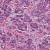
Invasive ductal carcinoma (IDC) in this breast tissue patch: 1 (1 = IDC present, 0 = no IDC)